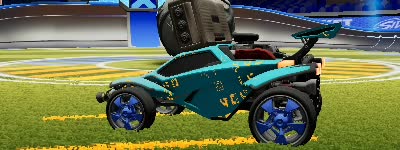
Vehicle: octane